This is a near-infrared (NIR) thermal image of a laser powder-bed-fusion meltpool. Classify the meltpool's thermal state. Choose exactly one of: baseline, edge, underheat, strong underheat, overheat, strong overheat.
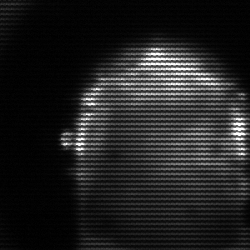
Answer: baseline